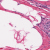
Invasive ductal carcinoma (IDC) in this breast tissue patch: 0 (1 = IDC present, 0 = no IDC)